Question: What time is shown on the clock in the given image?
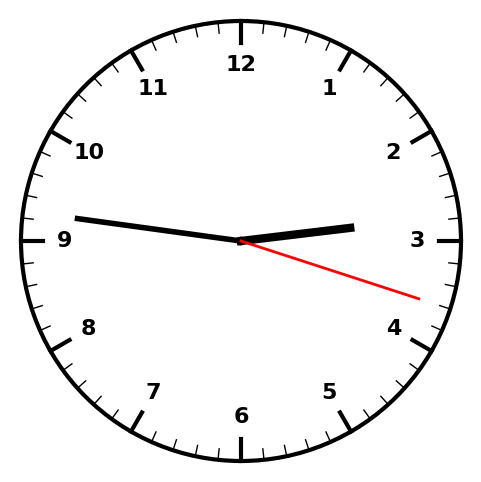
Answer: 02:46:18